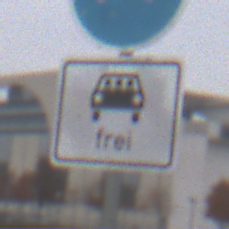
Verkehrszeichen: MehrfachbesetzePersonenkraftwagenFrei
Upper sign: Busssonderstreifen
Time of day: Midday
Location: Outdoor (Suburban)
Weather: Overcast
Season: NotSpecified
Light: Natural